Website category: phone
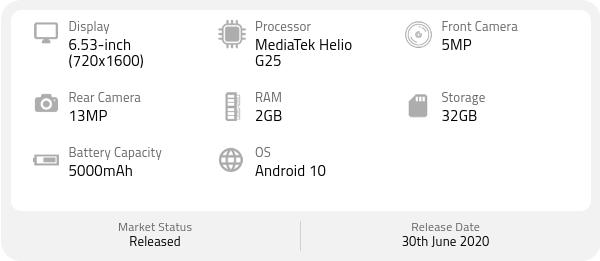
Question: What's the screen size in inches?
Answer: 6.53-inch

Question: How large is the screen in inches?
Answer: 6.53-inch

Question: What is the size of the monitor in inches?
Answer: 6.53-inch

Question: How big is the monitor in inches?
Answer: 6.53-inch

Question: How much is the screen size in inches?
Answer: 6.53-inch

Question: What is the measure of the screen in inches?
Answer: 6.53-inch

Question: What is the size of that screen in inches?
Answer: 6.53-inch

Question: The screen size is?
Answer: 6.53-inch

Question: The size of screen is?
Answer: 6.53-inch

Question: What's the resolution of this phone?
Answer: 720x1600

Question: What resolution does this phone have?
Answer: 720x1600

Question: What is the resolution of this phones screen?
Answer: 720x1600

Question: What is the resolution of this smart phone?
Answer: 720x1600

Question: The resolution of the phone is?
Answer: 720x1600

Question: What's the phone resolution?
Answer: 720x1600

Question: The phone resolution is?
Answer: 720x1600

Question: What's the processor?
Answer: MediaTek Helio G25

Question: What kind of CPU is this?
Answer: MediaTek Helio G25

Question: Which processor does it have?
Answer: MediaTek Helio G25

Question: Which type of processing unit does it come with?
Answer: MediaTek Helio G25

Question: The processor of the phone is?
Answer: MediaTek Helio G25

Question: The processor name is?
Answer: MediaTek Helio G25

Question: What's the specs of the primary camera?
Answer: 13MP

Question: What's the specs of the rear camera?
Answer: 13MP

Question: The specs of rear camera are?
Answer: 13MP

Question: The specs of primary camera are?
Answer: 13MP

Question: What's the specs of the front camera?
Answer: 5MP

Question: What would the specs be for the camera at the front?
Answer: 5MP

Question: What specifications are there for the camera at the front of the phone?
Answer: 5MP

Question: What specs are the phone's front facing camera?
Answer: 5MP

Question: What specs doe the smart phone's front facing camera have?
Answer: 5MP

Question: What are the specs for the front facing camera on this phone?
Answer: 5MP

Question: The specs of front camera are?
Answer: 5MP

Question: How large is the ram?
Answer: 2GB

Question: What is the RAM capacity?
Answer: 2GB

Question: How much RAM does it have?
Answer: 2GB

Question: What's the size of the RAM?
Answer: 2GB

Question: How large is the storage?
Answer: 32GB

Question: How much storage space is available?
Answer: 32GB

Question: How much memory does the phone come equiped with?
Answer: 32GB

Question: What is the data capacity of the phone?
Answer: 32GB

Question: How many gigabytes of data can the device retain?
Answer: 32GB

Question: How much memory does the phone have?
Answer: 32GB

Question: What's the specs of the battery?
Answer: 5000mAh

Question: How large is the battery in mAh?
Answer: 5000mAh

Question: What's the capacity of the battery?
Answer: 5000mAh

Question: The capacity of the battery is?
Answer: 5000mAh

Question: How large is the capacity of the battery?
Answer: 5000mAh

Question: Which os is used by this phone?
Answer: Android 10

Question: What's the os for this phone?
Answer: Android 10

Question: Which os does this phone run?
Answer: Android 10

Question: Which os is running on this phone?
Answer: Android 10

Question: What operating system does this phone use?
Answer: Android 10

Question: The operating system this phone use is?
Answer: Android 10

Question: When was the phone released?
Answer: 30th June 2020

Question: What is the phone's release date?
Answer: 30th June 2020

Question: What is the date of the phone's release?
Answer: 30th June 2020

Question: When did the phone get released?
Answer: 30th June 2020

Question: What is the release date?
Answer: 30th June 2020

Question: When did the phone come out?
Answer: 30th June 2020

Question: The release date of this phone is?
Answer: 30th June 2020